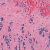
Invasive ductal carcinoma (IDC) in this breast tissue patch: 1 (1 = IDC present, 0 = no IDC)